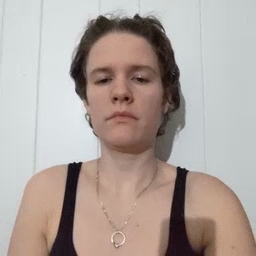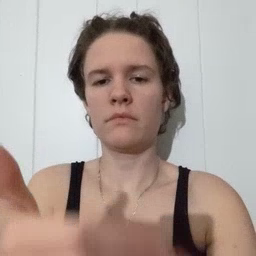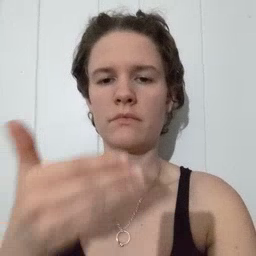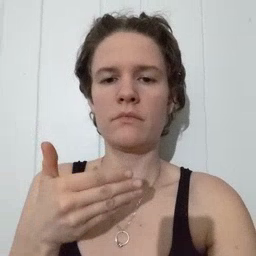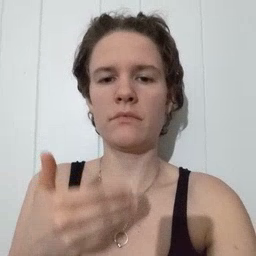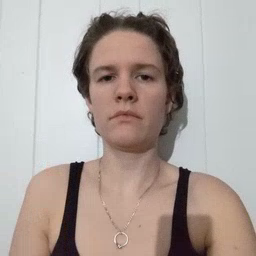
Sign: before